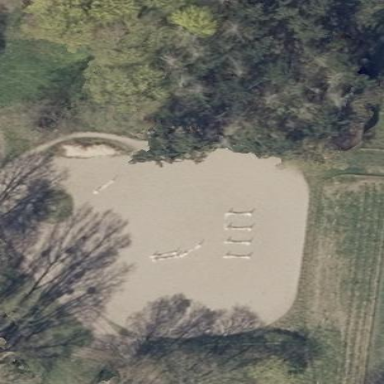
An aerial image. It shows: Equestrian pitch for leisure land activities.